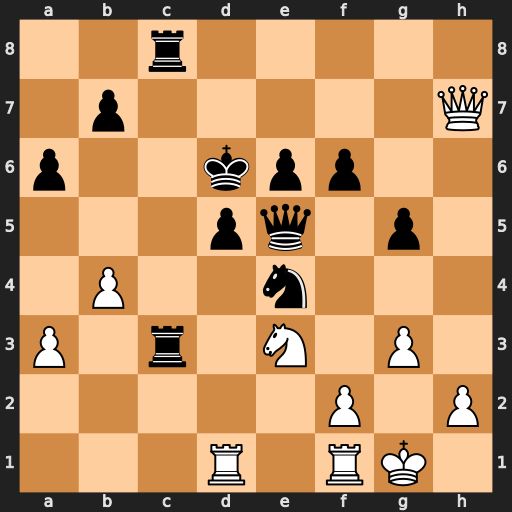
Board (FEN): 2r5/1p5Q/p2kpp2/3pq1p1/1P2n3/P1r1N1P1/5P1P/3R1RK1
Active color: w
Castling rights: -
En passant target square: -
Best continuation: f4 gxf4 gxf4 Qd4 Rxd4